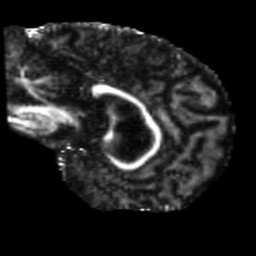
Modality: FA
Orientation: sagittal
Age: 63
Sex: female
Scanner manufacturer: siemens
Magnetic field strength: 3 T
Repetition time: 5.25 s
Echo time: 0.08 s